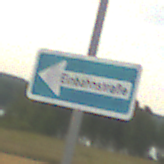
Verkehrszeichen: EinbahnstrasseLinksweisend
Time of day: SunriseSunset
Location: Outdoor (RoadRail)
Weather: PartlyCloudy
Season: NotSpecified
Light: Natural